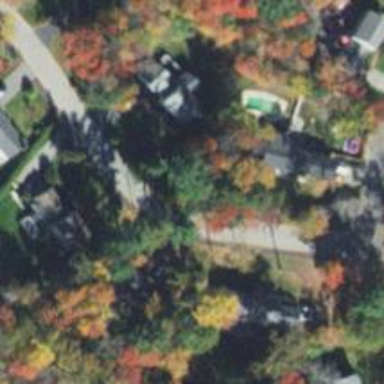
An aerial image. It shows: Residential road with separate sidewalk.